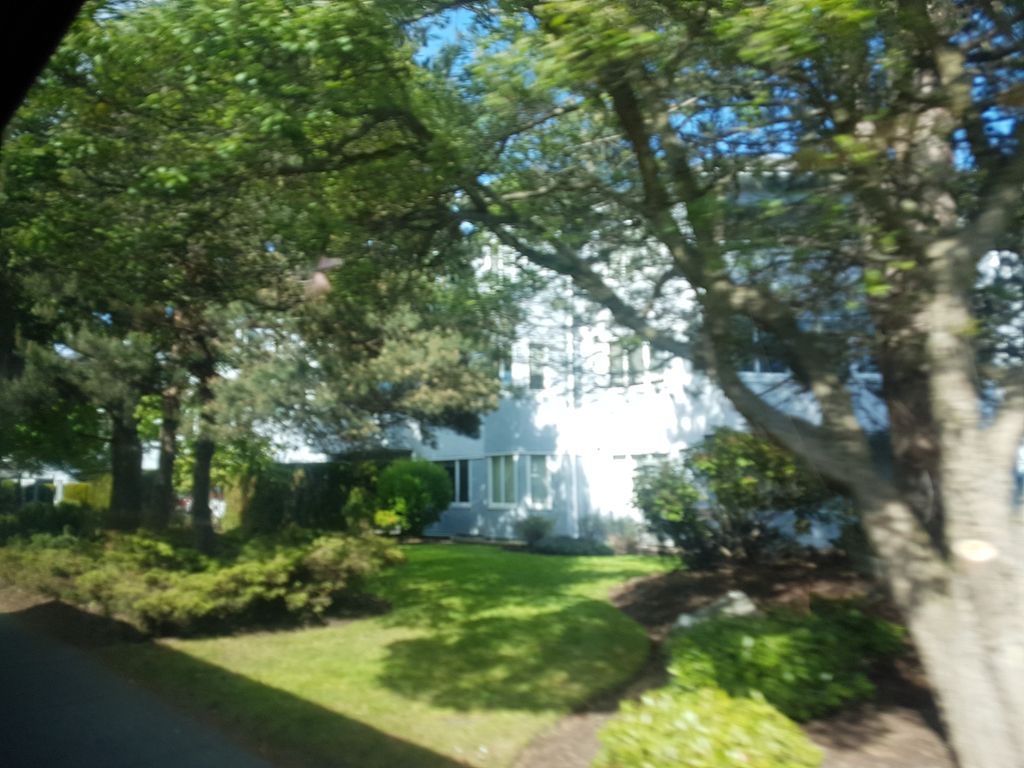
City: victoria